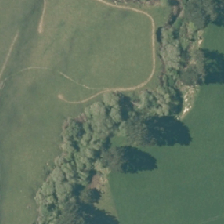
Land cover: deciduous_hardwood